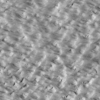
Label: not_dusty